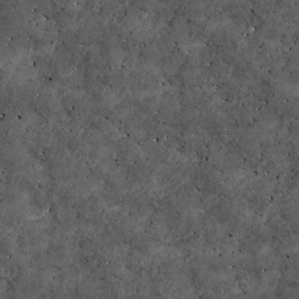
Label: non_frost